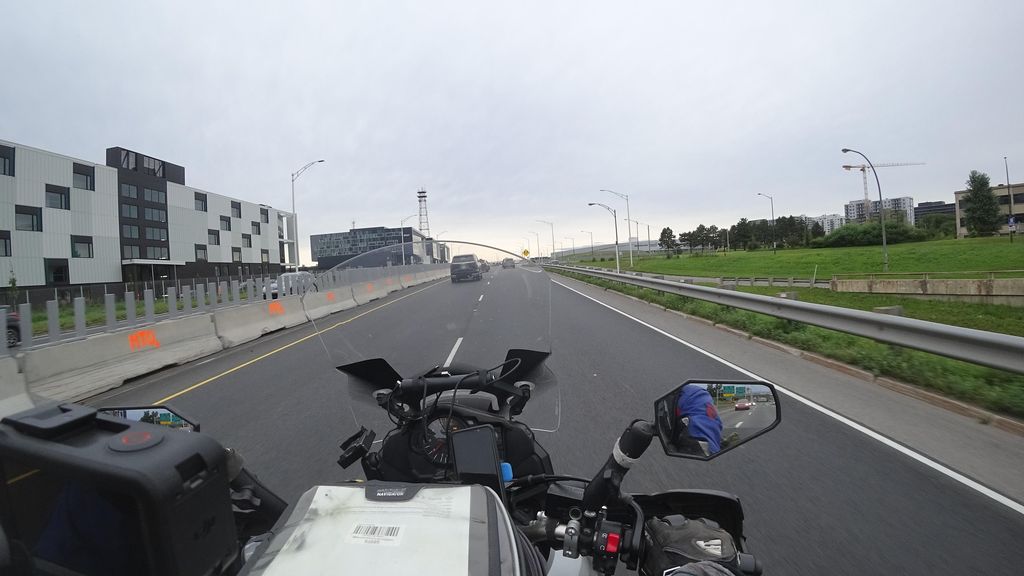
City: quebec_city